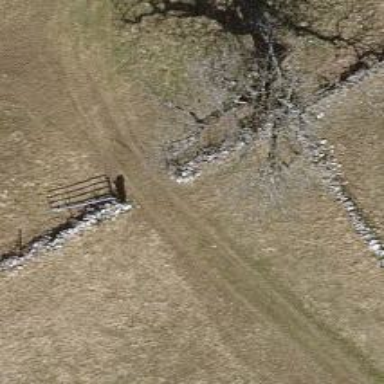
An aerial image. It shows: Gate.